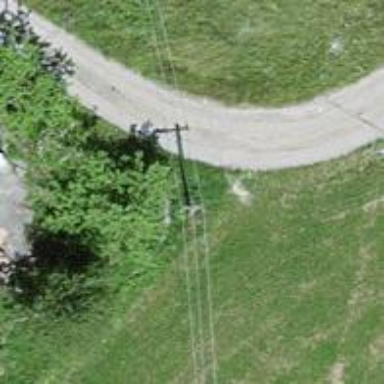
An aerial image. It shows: Power pole.